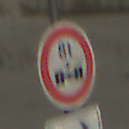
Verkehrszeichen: TatsaechlicheAchslast
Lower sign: RichtungsangabeDurchPfeile5
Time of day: MorningAfternoon
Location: Outdoor (Beach)
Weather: PartlyCloudy
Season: NotSpecified
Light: Natural